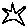
Label: star